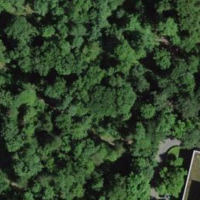
EUNIS habitat code: 44
Species observed at this site:
Acer pseudoplatanus